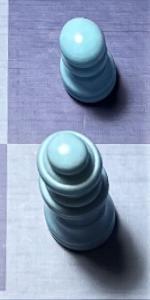
Label: Queen_White